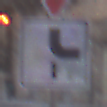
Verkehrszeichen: VerlaufVorfahrtsstrasse10
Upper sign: VorfahrtGewaehren
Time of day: MorningAfternoon
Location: Outdoor (Urban)
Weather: PartlyCloudy
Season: NotSpecified
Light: Natural